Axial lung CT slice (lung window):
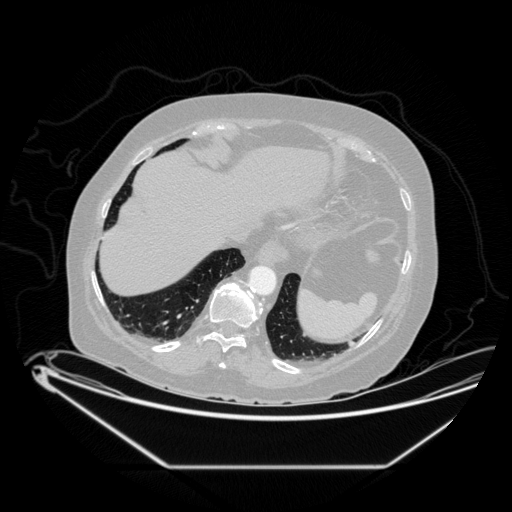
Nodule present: yes
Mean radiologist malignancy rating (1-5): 3